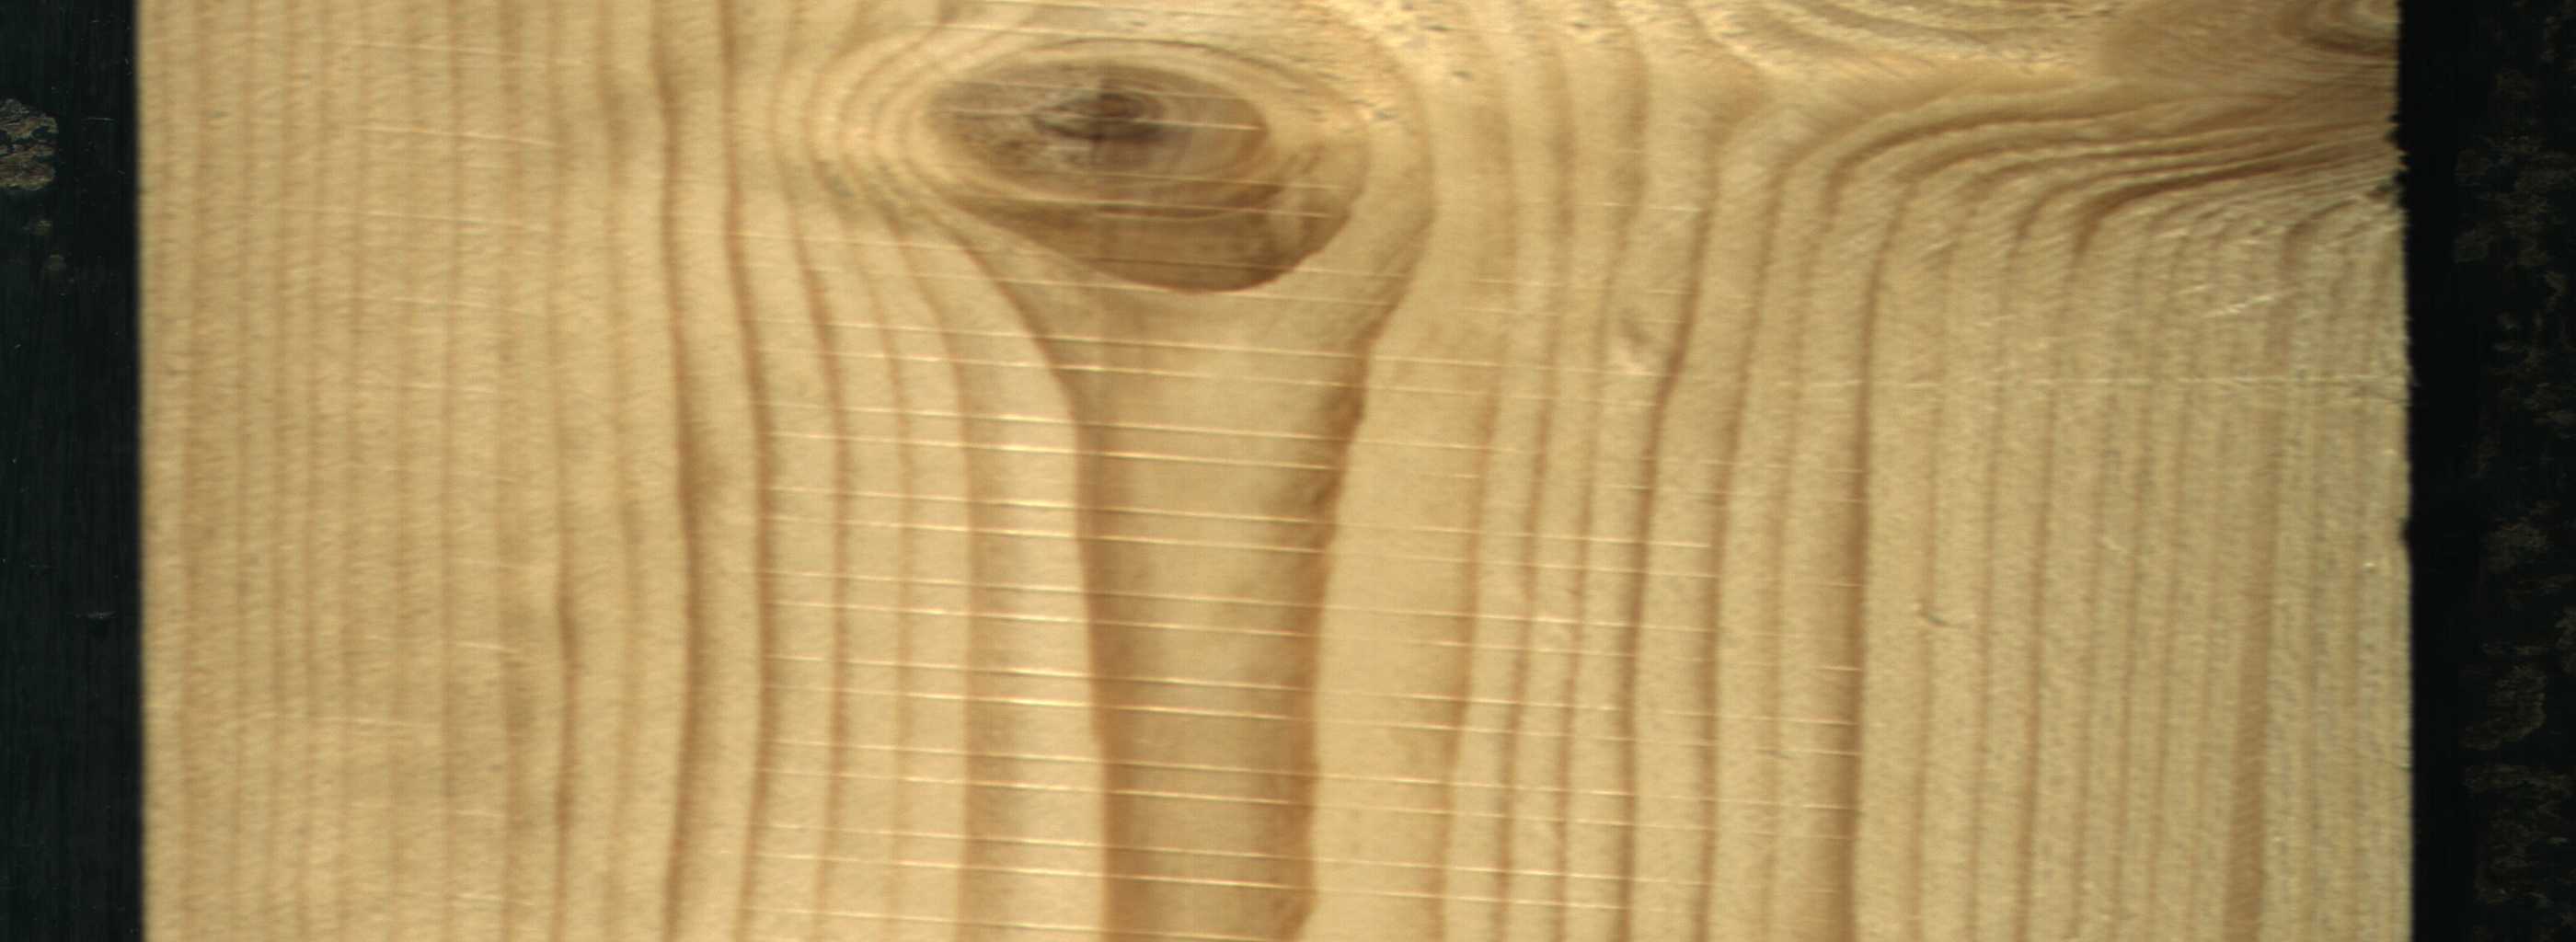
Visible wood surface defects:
Live_Knot
Live_Knot